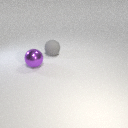
large purple metal sphere in front of large gray rubber sphere